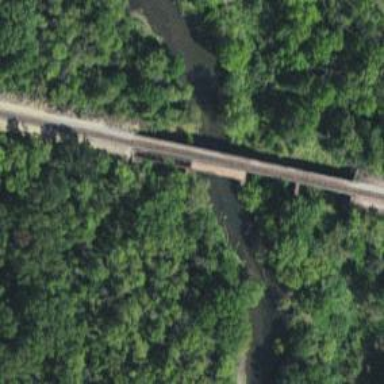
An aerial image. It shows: There is bridge over railway with one track.